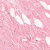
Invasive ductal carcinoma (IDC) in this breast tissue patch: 0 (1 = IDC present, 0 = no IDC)